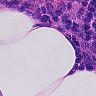
Metastatic tissue present: no